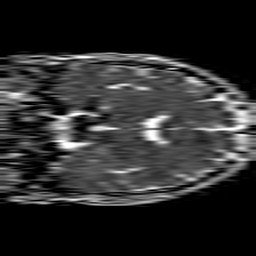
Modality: ADC
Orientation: coronal
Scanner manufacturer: philips
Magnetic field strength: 1.5 T
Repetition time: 4.6 s
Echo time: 0.08517 s